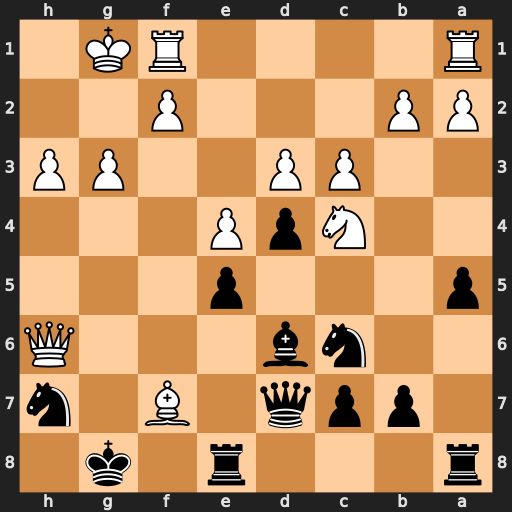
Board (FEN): r3r1k1/1ppq1B1n/2nb3Q/p3p3/2NpP3/2PP2PP/PP3P2/R4RK1
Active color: b
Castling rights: -
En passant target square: -
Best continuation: Qxf7 Nxd6 cxd6